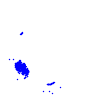
Particle: electron